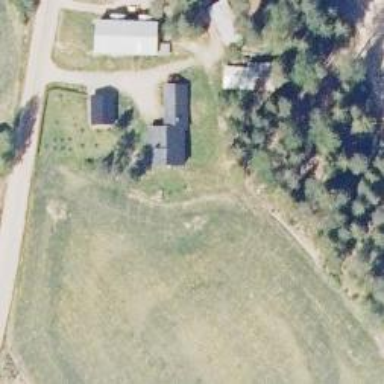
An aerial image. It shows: Farmyard area.